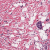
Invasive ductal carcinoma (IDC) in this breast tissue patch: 1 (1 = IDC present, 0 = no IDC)